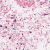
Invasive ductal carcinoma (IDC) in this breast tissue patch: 0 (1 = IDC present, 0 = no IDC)